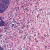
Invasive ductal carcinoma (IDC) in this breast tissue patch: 0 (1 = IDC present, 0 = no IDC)